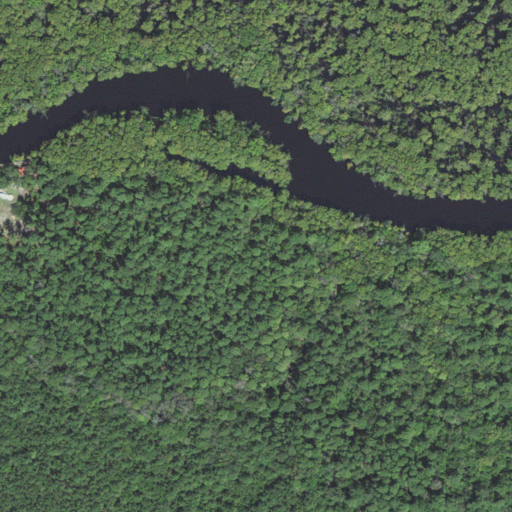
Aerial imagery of plain(s) in North Carolina named Hunts Bluff containing woody wetlands, evergreen forest, open water, herbaceous wetlands, and open development